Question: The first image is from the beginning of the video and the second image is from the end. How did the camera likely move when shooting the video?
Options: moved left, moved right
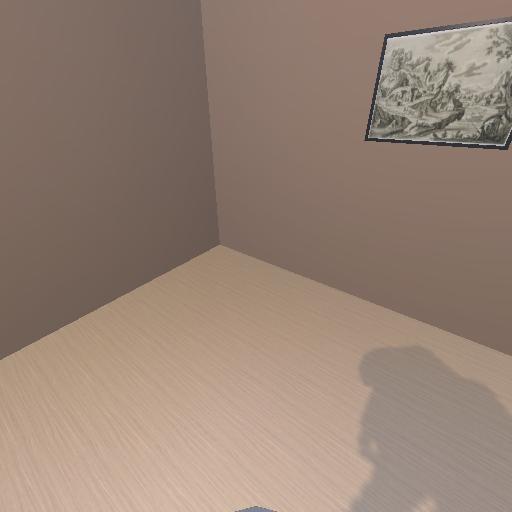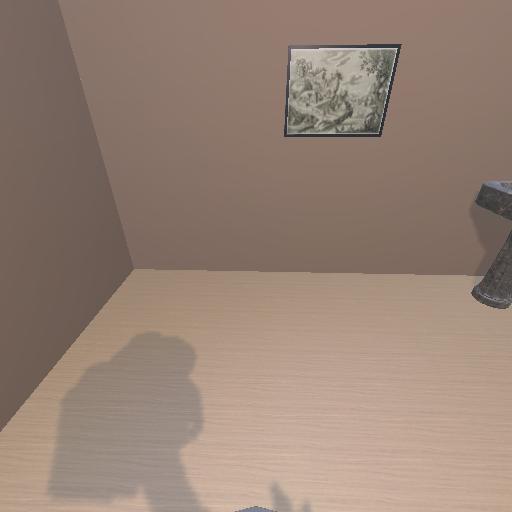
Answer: moved left